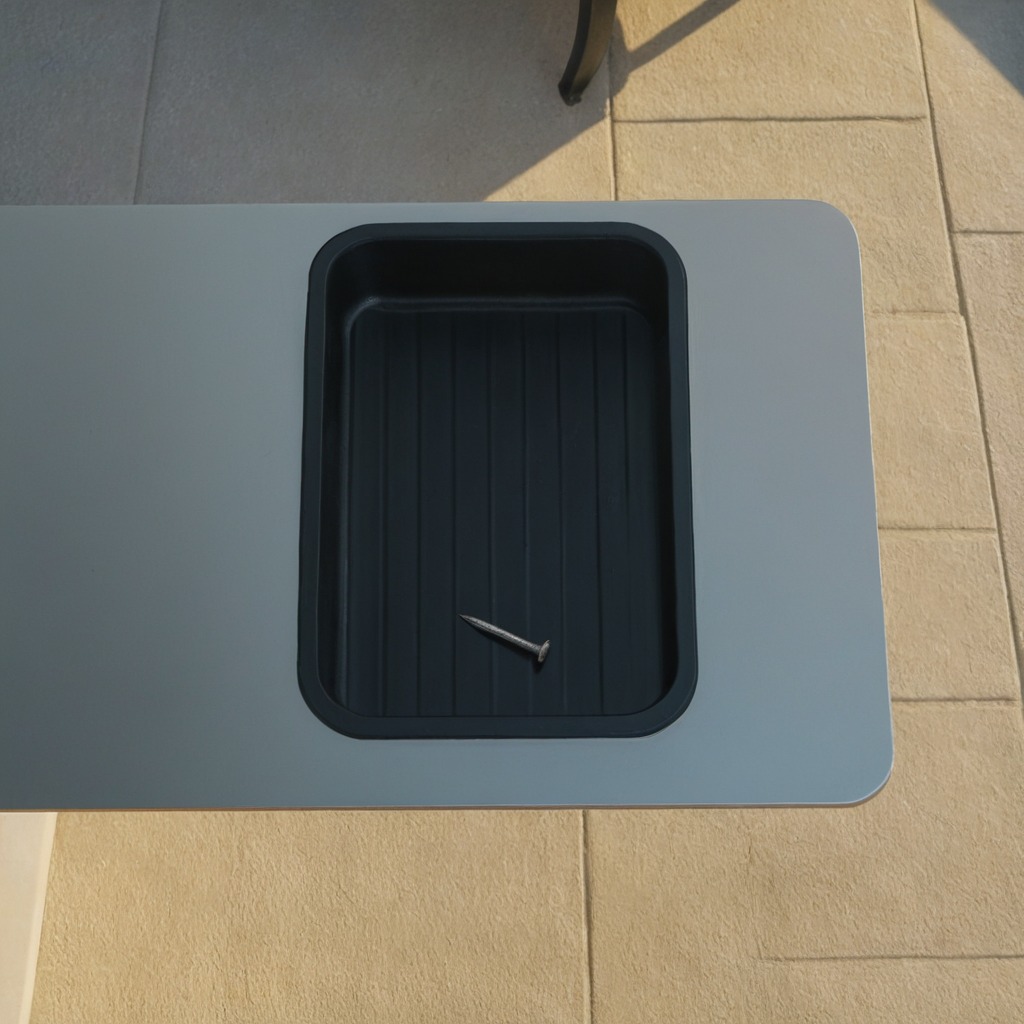
An iron nail lies on a textured surface.